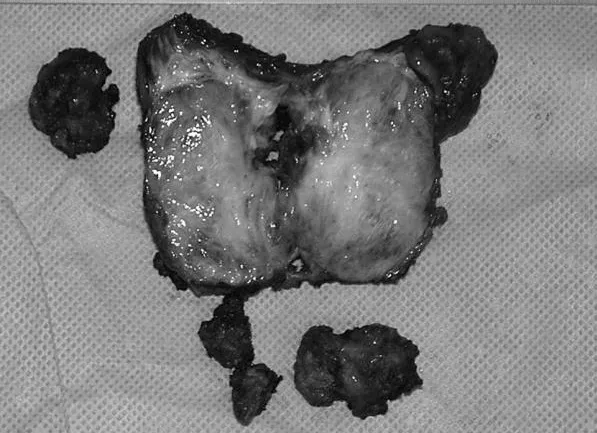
Gross appearance of the resceted tumor. The cut surface homogeneously appears gray and glossy.
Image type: pathology (h&e)